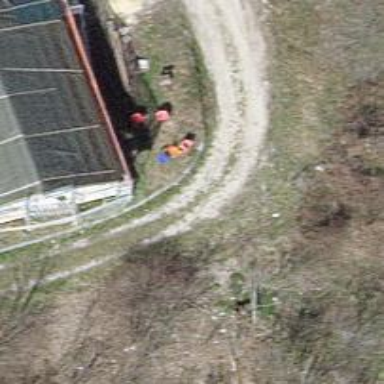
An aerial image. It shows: Bench for seating.